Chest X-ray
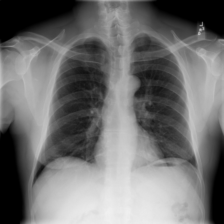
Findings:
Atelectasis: positive
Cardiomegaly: negative
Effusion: negative
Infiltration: negative
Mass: negative
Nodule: negative
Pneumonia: negative
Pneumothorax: negative
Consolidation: negative
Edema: negative
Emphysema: negative
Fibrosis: negative
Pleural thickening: negative
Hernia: negative